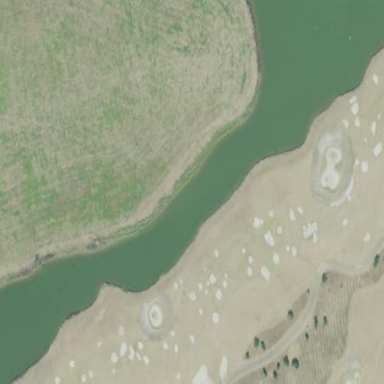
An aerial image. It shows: Scenic golf fairway.